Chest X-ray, AP view. Patient: 49 years old, sex M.
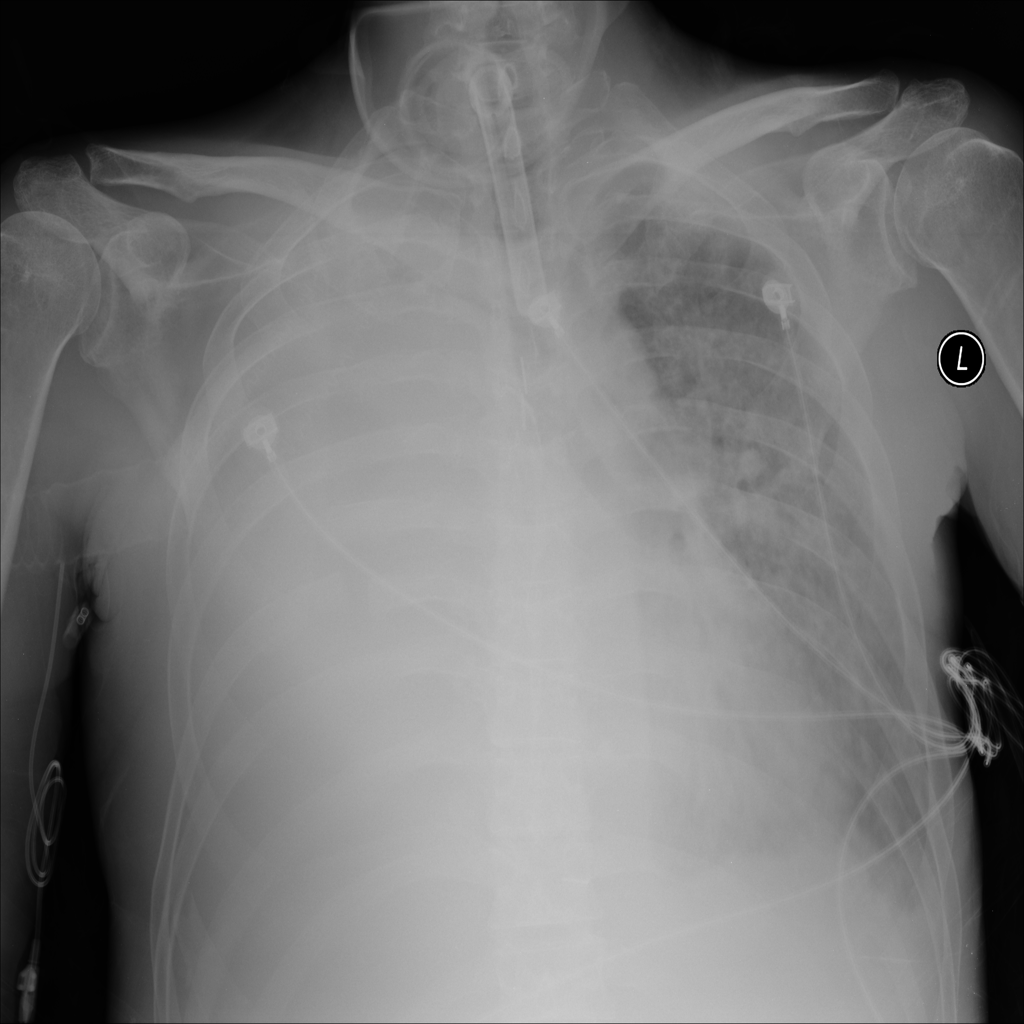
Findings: Effusion